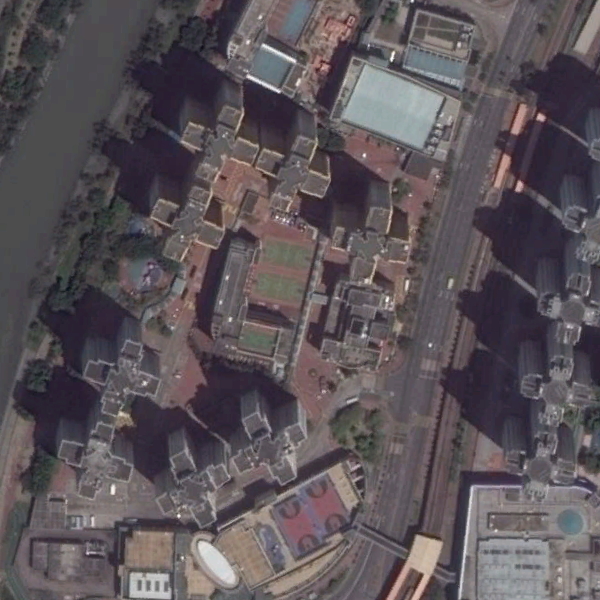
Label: School